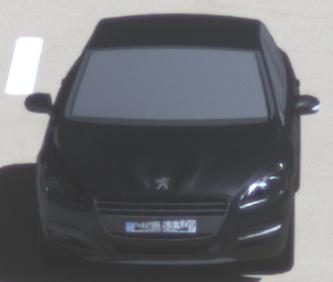
Make: Peugeot
Model: 508 120 VTi
Detailed model: 508 (I) Limousine
Model produced from: 2011/03
Model produced until: 2014/05
Doors: 4
Color: black
Road condition: dry road
Daytime: midday
Contrast: high contrast